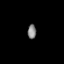
Tissue: prostate
Cell type: T cells
Senescence score: 0.3419
Nuclear area (px): 120
Mean DAPI intensity: 131.333